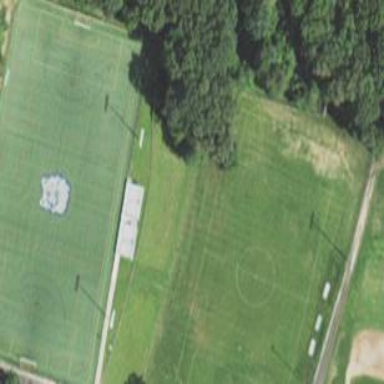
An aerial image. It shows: Soccer pitch for leisureland activities.